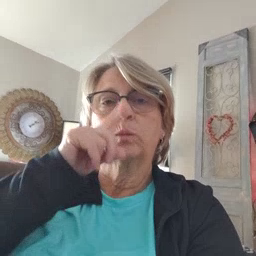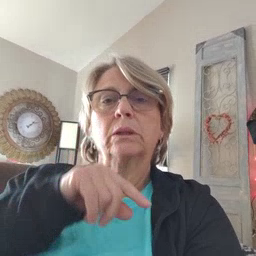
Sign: mouse